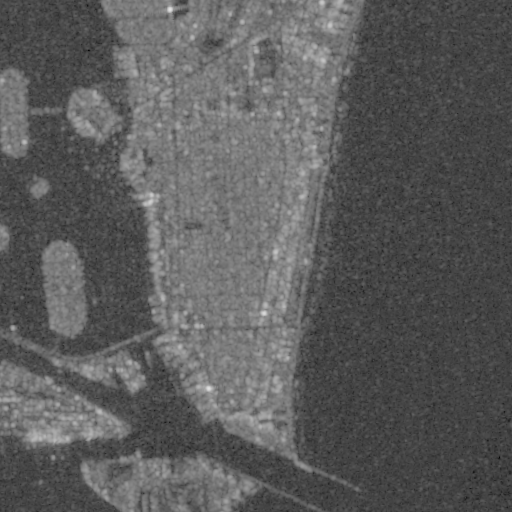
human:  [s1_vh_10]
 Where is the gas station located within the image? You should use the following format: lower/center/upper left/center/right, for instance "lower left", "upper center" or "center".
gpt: The gas station is located in the upper center of the image.
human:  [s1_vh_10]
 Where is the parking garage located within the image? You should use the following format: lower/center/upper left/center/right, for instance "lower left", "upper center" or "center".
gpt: The parking garage is located in the lower left of the image.
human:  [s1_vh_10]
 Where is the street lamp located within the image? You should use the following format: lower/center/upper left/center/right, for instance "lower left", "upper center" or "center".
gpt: The street lamp is located in the upper center of the image.
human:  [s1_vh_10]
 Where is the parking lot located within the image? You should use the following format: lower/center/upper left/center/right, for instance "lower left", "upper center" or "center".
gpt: There is no parking lot in the image.

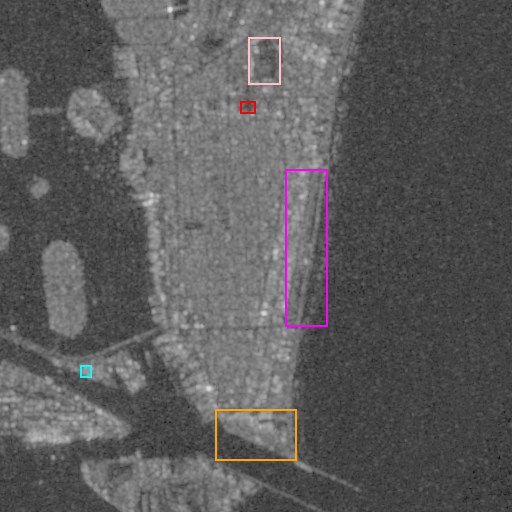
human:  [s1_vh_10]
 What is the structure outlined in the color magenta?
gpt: The structure outlined in magenta is a park.
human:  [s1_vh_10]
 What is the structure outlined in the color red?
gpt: The structure outlined in red is a parking lot.
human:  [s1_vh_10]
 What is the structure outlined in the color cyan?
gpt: The structure outlined in cyan is a power substation.
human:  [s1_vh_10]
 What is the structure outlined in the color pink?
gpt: The structure outlined in pink is a building.
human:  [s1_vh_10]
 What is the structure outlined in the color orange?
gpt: The structure outlined in orange is a road.
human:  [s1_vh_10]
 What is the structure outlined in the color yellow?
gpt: There is no yellow outline.